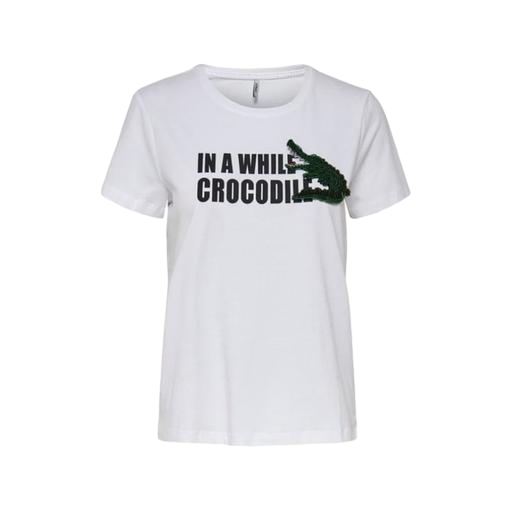
only white t-shirt, only white slogan t-shirt, white t-shirt and black letters, white background